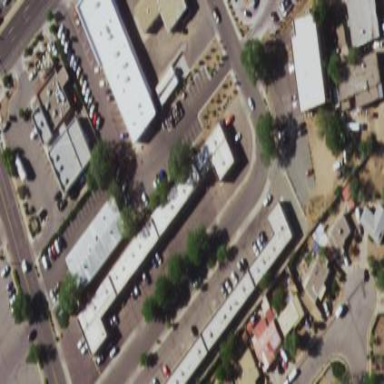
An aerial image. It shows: Commercial building.